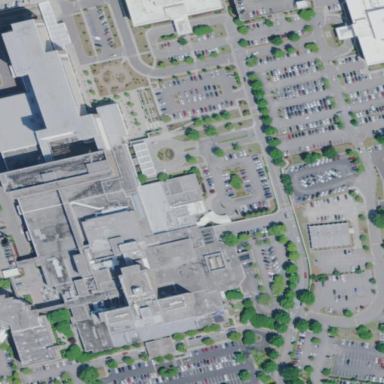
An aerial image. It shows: Hospital providing healthcare services.